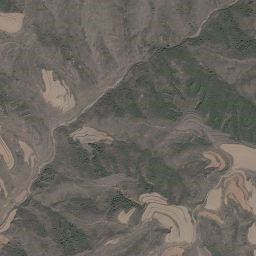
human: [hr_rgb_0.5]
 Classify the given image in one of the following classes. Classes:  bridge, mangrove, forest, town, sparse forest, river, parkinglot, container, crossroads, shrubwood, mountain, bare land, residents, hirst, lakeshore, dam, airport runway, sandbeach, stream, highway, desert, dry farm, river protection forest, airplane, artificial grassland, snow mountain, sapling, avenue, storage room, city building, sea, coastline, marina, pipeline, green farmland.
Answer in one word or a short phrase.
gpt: mountain